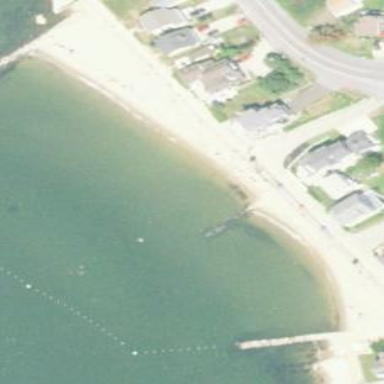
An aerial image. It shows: Beautiful beach with natural surroundings.